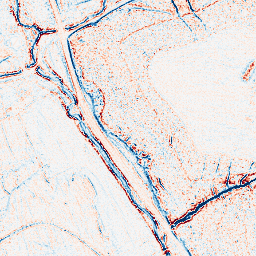
Category: edge_preserving
Decomposition family: bilateral
Decomposition parameters: d: 5
sigma_color: 150
sigma_space: 50
Upsampling method: linear_exact
Upsampling parameters: scale: 8
Upsampling scale: 8